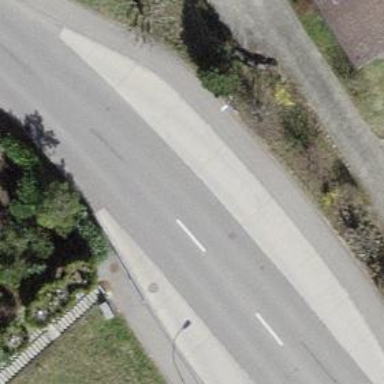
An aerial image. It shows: Road with steps.